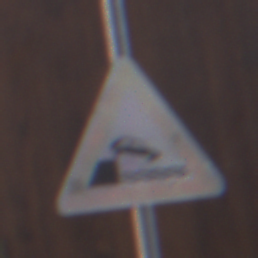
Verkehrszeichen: Ufer
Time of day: MorningAfternoon
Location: Outdoor (Urban)
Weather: PartlyCloudy
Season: NotSpecified
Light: Natural